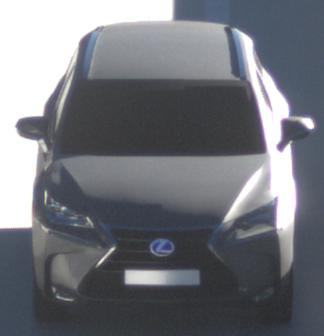
Make: Lexus
Model: NX 300h
Detailed model: NX (AZ1)
Model produced from: 2017/11
Model produced until: 2018/08
Doors: 5
Color: gray
Road condition: dry road
Daytime: morning or afternoon
Contrast: high contrast